Field crop: tomato
Growth stage: 2
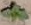
Species: solanum